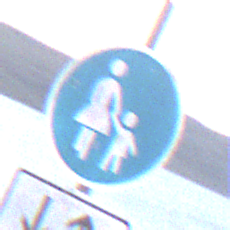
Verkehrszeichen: Gehweg
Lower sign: RichtungsangabeDurchPfeile8
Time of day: SunriseSunset
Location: Outdoor (RoadRail)
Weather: PartlyCloudy
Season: NotSpecified
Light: Natural